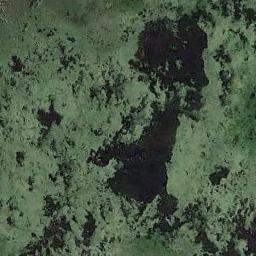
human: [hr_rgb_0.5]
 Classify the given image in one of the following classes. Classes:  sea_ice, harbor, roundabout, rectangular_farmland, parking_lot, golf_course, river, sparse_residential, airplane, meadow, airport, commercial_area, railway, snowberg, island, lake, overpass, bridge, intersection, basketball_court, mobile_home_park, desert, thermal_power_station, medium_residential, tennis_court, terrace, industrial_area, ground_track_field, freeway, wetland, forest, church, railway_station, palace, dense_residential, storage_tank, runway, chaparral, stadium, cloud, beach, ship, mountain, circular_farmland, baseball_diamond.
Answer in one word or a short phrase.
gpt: wetland